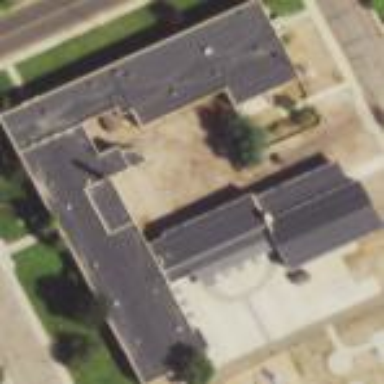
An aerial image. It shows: School building.